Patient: sex M, age 76
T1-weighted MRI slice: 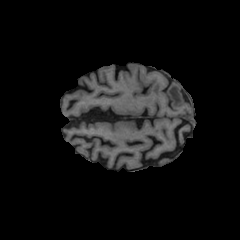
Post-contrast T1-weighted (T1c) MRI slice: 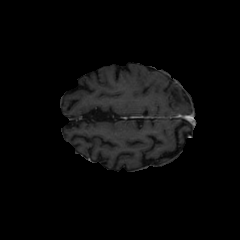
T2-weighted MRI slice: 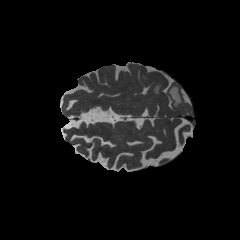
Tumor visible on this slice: yes
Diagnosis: Glioblastoma, IDH-wildtype
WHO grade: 4